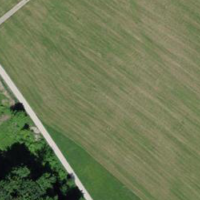
EUNIS habitat code: 52
Species observed at this site:
Sambucus racemosa
Prunus padus